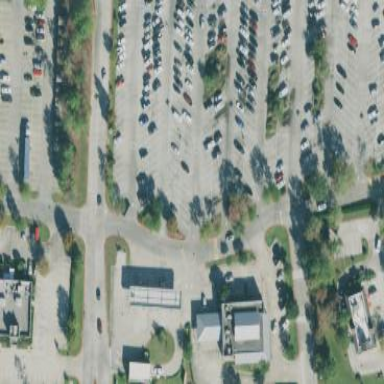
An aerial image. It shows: Parking area.